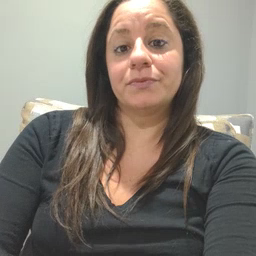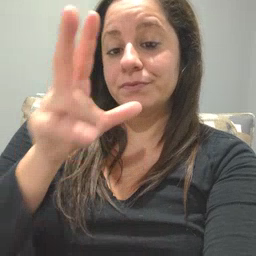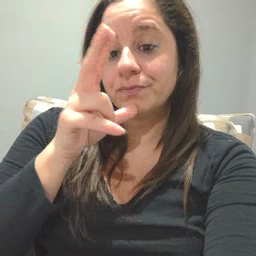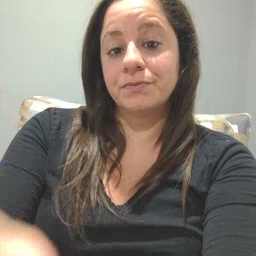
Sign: hen